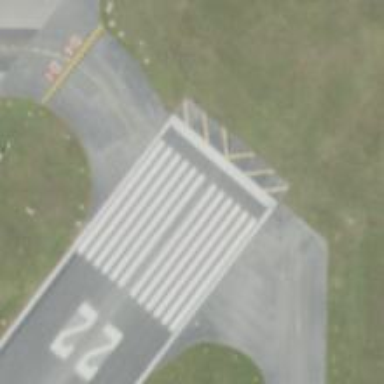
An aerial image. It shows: Asphalt runway at the airport.